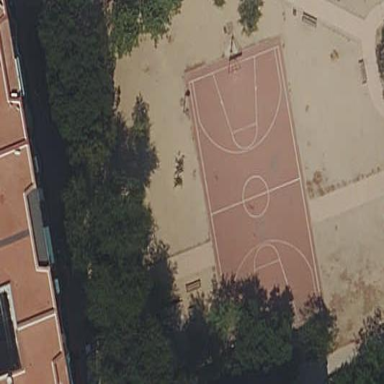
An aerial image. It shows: Basketball court on pitch.